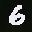
Label: 6